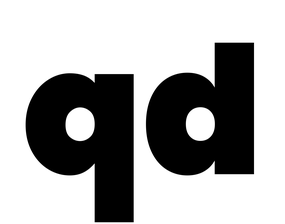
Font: Poppins-Black